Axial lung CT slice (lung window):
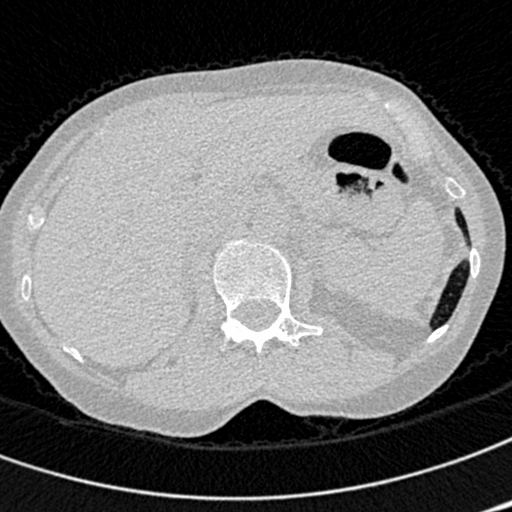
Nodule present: no